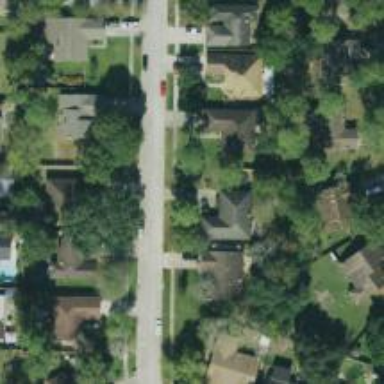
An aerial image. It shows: Residential road with separate sidewalk.